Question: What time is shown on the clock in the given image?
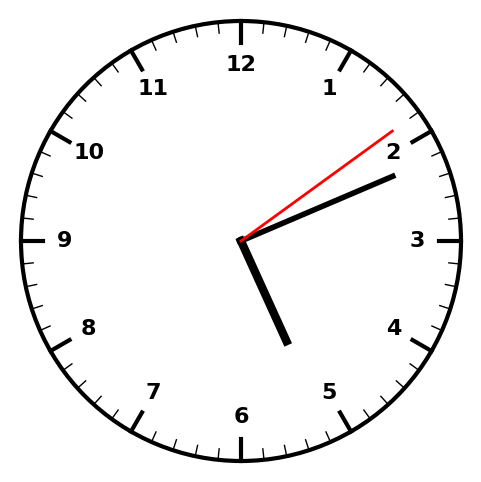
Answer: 05:11:09